Question: Ok I understand that this error mostly comes from sending a method call or trying to access a variable that has already been deallocated.
Here is the problem:
'''
.h
@interface TimeEntry : NSObject <NSCopying, NSCoding> {
NSDate *from;
NSDate *to;
NSString *information;
}
@property (nonatomic, retain) NSDate *from;
@property (nonatomic, retain) NSDate *to;
@property (nonatomic, copy) NSString *information;
@end
'''
And my classes' dealloc.
'''
-(void)dealloc{
[super dealloc];
[to release];
[from release];
[information release];
}
'''
This is the traceback thing when I get the EXC_BAD_ACCESS error

So I'm sending a message to an object that has been deallocated right?
So I turned on NSZombie and this STOPPED my crashes. It didn't give me some lovely crash report like I'd hoped. Instead it just kept the program from crashing.
In the dealloc method above if I comment out [to release] and [from release] the app doesnt crash. If I comment out just one of them.. it doesn't crash. In the debug window to and from have different memory addresses.
How can memory management be so hard!!!!
Any clues anyone?
Thanks,
Dan
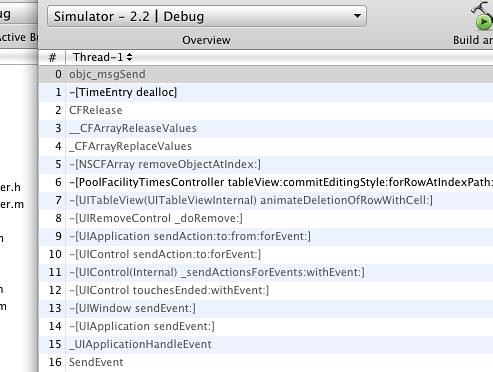
Answer: Send the [super dealloc] message after you've released your variables, not before. [super dealloc] should be the last thing you do in your dealloc method.